Interaction volume radius: 5 \u00c5
Interaction volume height: 30 \u00c5
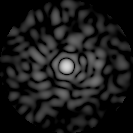
Disorder parameter: 0.8366